Question: Ever since I moved to Linux, I noted some strange behaviour. In Ubuntu, 'http://localhost/index' works but on WAMP it does not work. . Any good explanation?

Apache.conf (LAMP)
etc/apache2/sites-enabled/000-default
'''
<VirtualHost *:80>
ServerAdmin webmaster@localhost
DocumentRoot /var/www
<Directory />
Options FollowSymLinks
AllowOverride None
</Directory>
<Directory /var/www/>
Options Indexes FollowSymLinks MultiViews
AllowOverride None
Order allow,deny
allow from all
</Directory>
'''
Apache.conf WAMP
'''
<Directory "C:/wamp/www/">
#
# Possible values for the Options directive are "None", "All",
# or any combination of:
# Indexes Includes FollowSymLinks SymLinksifOwnerMatch ExecCGI MultiViews
#
# Note that "MultiViews" must be named *explicitly* --- "Options All"
# doesn't give it to you.
#
# The Options directive is both complicated and important. Please see
# http://httpd.apache.org/docs/2.2/mod/core.html#options
# for more information.
#
Options Indexes FollowSymLinks
#
# AllowOverride controls what directives may be placed in .htaccess files.
# It can be "All", "None", or any combination of the keywords:
# Options FileInfo AuthConfig Limit
#
AllowOverride all
#
# Controls who can get stuff from this server.
#
# onlineoffline tag - don't remove
Order Allow,Deny
Allow from all
</Directory>
'''
# EDIT: Why it behaves this way thanks to [tntu][2]
Because of the directive 'Options Indexes FollowSymLinks MultiViews' on LAMP (ubuntu), the url localhost/index can resolve to the file index.php, index.html. So foo would also result into foo.php, foo.html. A proper explanation can be derived from <URL>
## Don't be confused to think this is url rewriting
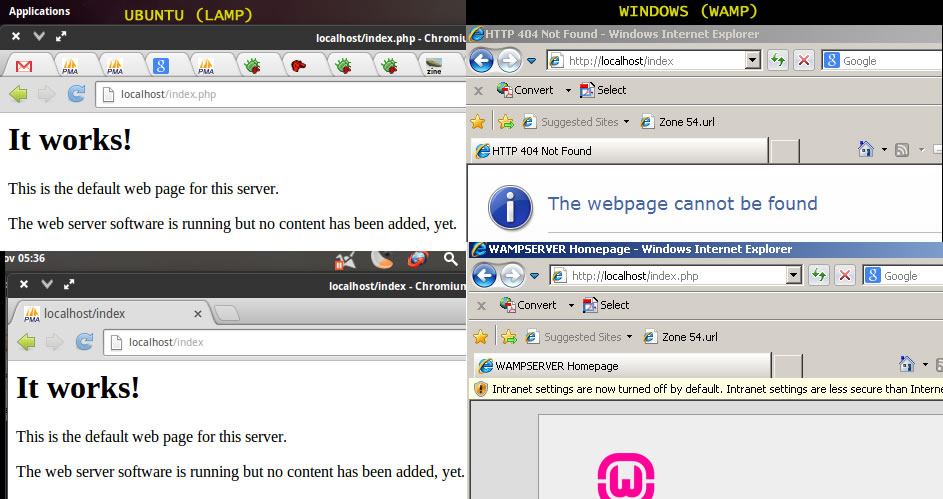
Answer: It is because of this option in Apache Conf:
'''
Options FollowSymLinks
'''